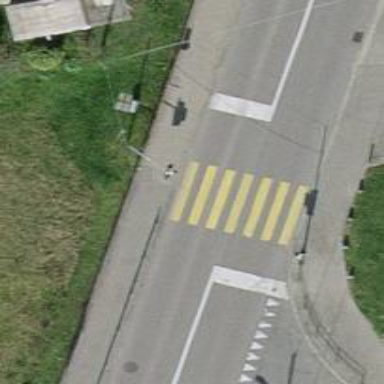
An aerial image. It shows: Crossing with traffic signals.